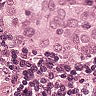
Metastatic tissue present: yes